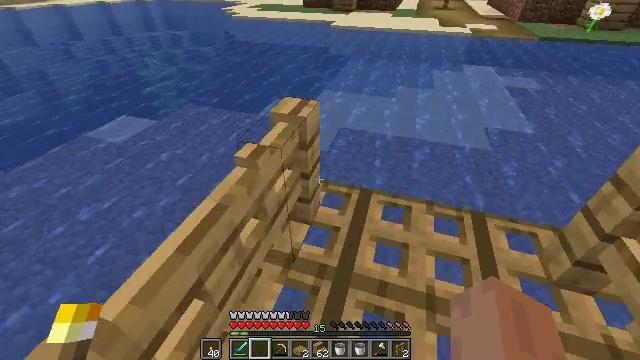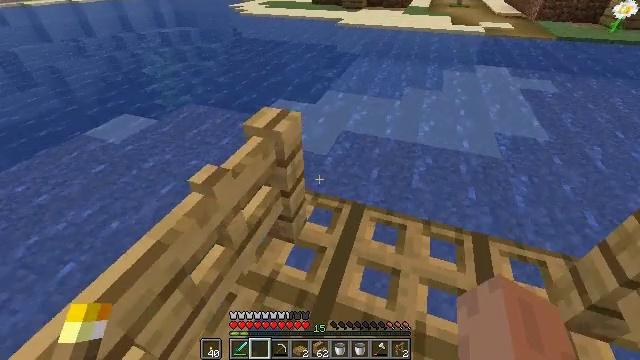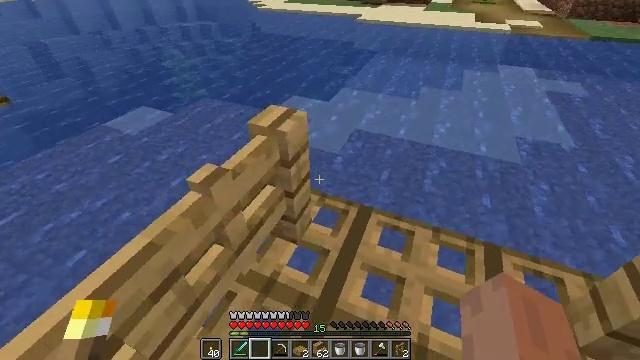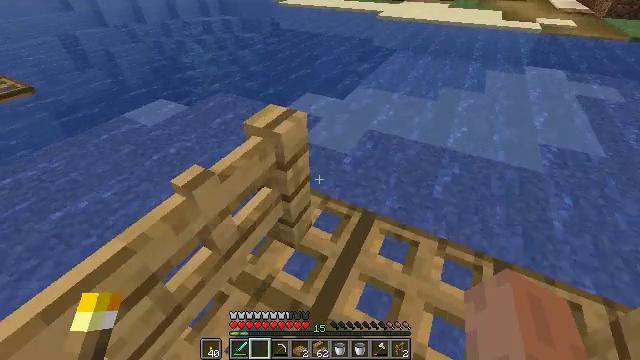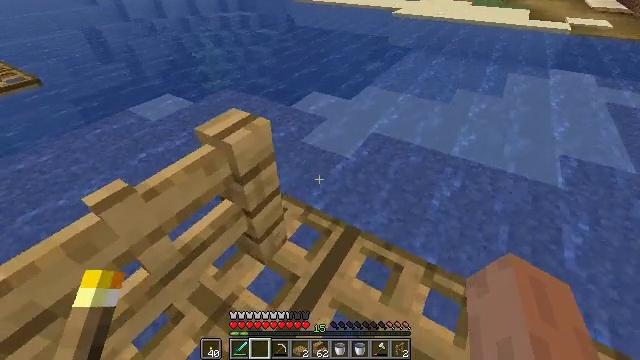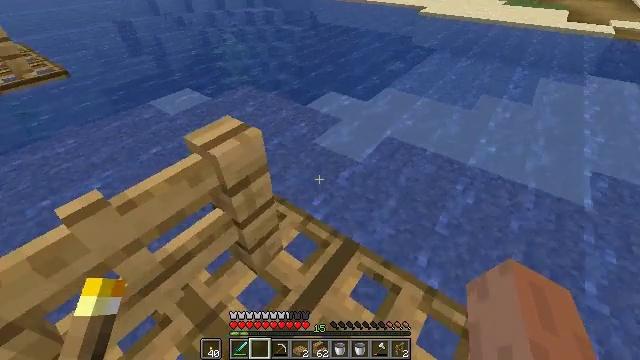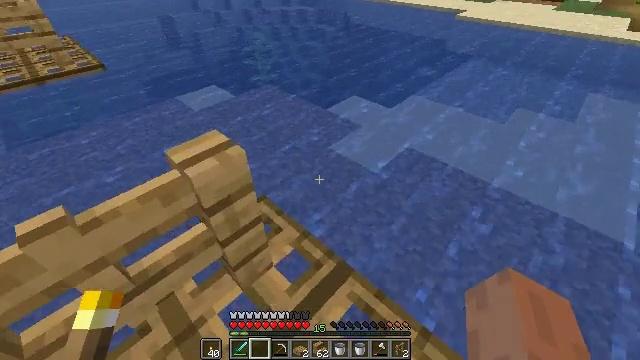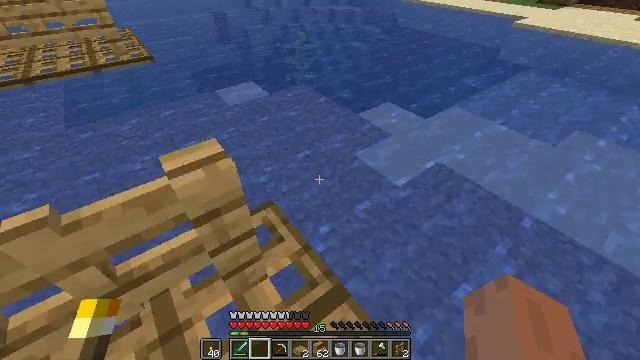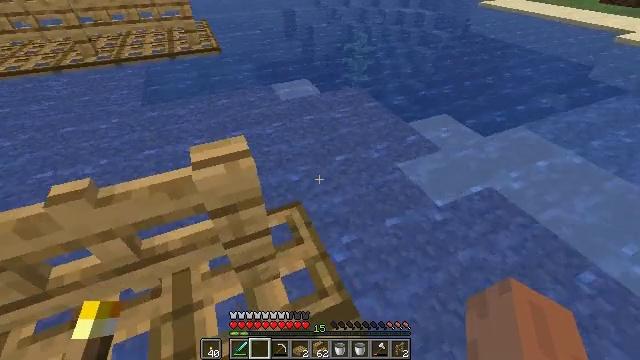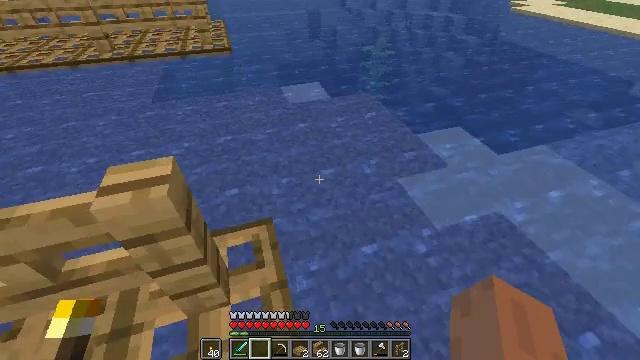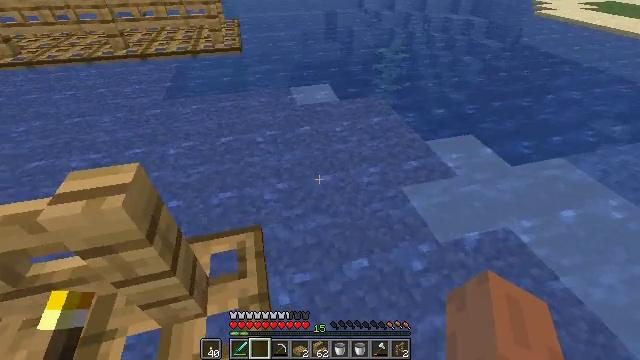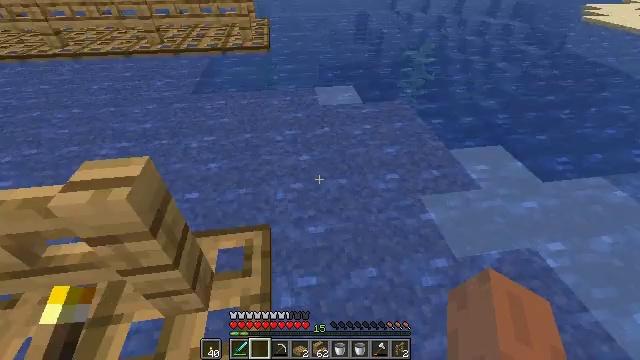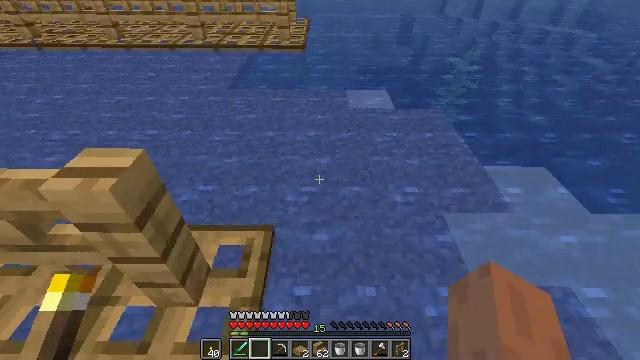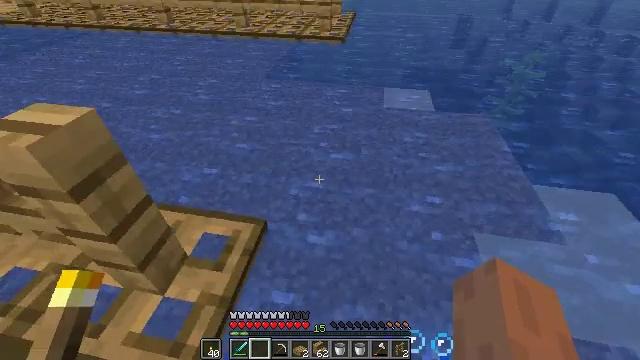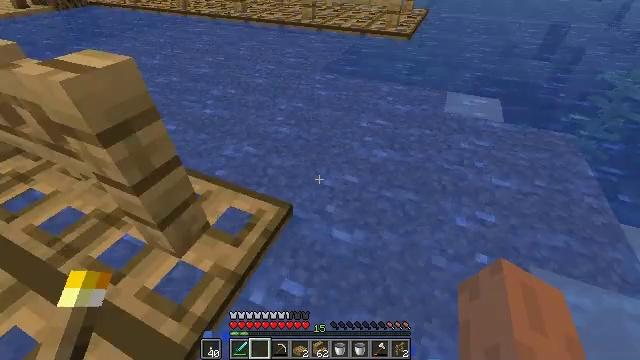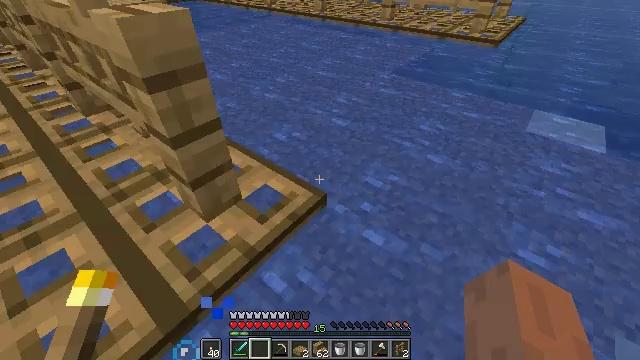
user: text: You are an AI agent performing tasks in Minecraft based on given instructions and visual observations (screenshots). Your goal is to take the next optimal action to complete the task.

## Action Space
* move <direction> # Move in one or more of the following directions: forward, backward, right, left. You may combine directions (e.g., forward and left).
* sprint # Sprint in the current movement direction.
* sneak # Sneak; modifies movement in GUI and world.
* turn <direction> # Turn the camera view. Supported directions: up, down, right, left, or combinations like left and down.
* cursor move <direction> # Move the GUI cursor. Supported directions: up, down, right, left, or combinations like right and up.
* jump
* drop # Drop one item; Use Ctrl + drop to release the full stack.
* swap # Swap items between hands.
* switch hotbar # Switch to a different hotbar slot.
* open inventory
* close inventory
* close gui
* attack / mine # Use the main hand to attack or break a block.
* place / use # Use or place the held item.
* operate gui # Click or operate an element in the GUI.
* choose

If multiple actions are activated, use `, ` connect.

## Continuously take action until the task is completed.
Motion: motion action
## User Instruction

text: Collect the oak trapdoor for re-use.
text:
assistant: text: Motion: move forward and move right, turn left
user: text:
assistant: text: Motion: move forward and move right, turn left
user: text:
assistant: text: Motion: move forward and move right, turn left
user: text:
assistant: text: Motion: move forward and move right, turn left
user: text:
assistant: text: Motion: move forward and move right, turn left
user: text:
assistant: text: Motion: move forward and move right, turn left
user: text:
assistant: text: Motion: move forward and move right, turn left
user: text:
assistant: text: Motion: move forward and move right, turn left
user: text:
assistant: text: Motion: move forward and move right, turn left
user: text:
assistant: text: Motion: move forward and move right, turn left
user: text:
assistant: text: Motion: move forward and move right, turn left
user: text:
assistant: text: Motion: move forward and move right, turn left
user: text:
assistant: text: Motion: move forward and move right, turn left
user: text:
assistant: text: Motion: move forward and move right, turn left
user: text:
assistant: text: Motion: move forward and move right, turn left and up
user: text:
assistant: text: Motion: move forward and move right, turn left and up
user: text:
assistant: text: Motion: move forward and move right, turn left
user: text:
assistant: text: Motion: move forward and move right, turn left
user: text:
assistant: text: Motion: move forward and move right
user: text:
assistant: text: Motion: move forward and move right, turn left
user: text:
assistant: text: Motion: move forward and move right, turn left
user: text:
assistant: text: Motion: move forward and move right, turn left
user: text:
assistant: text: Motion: move forward and move right, turn left
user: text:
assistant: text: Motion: move forward and move right, turn left
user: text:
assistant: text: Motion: move forward and move right, turn left
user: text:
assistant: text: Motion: turn left
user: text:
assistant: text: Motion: turn left
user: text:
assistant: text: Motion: no_op
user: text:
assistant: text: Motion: no_op
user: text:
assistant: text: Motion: no_op